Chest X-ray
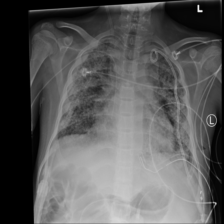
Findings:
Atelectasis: negative
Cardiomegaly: negative
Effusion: negative
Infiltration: positive
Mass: negative
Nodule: negative
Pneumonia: negative
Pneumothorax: positive
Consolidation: negative
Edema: negative
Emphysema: negative
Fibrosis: negative
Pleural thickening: positive
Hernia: negative